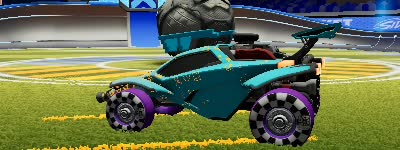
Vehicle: octane